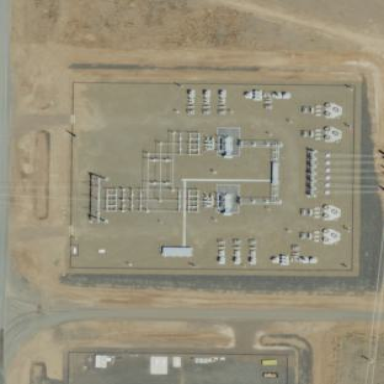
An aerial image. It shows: Power substation dedicated to generation.